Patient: sex M, age 57
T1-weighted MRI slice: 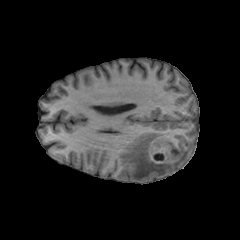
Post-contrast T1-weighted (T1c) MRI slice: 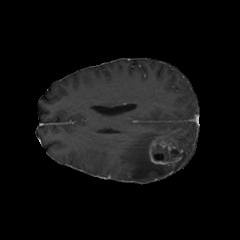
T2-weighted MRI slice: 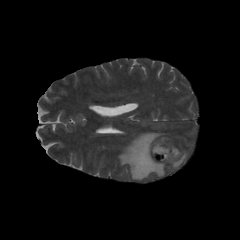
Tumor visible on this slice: yes
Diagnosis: Glioblastoma, IDH-wildtype
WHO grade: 4